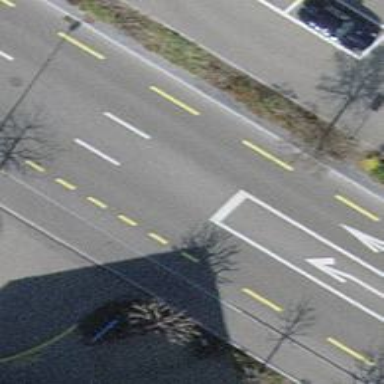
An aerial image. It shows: Primary highway with designated cycle lane on both sides.